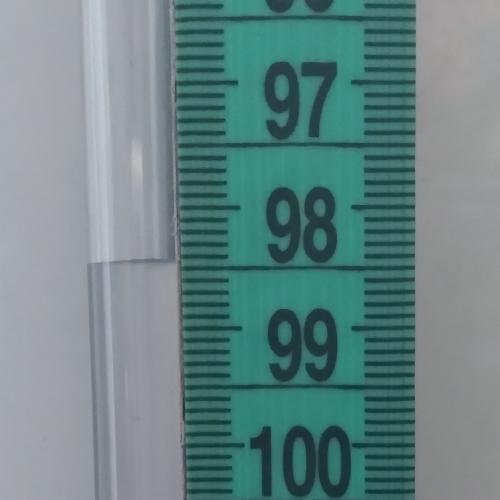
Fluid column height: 98.4 cm